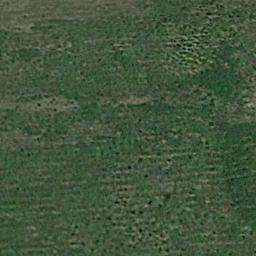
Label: meadow